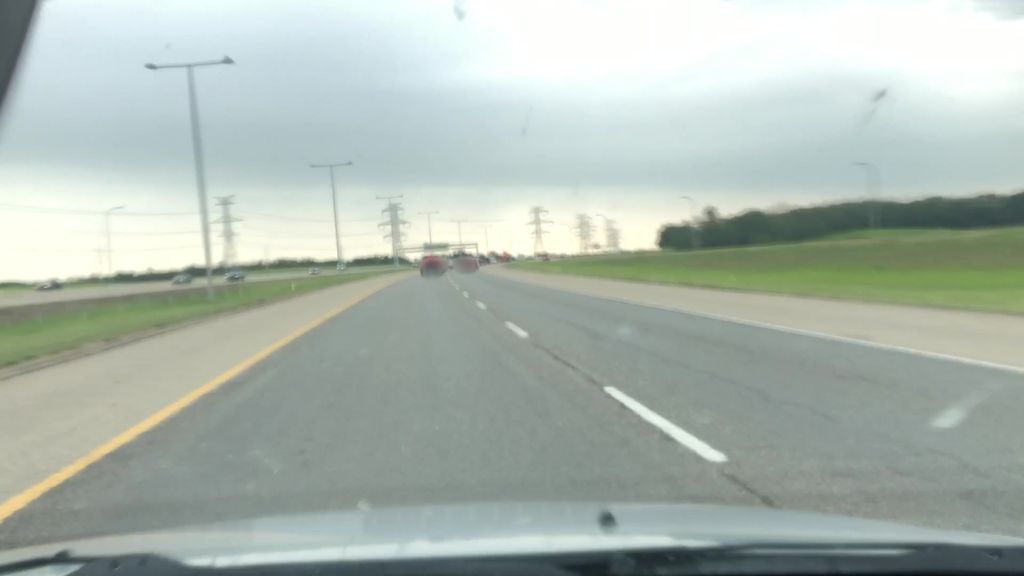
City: edmonton